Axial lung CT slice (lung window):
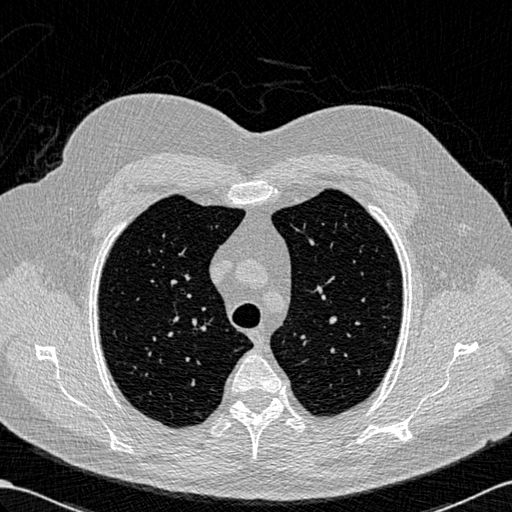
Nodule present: no